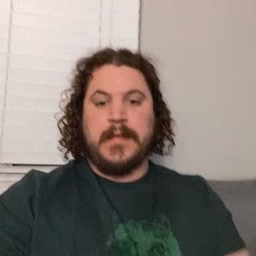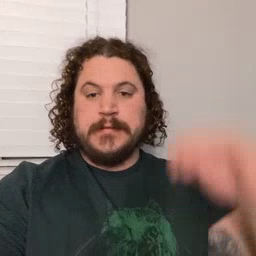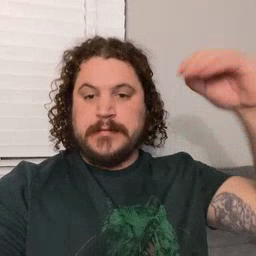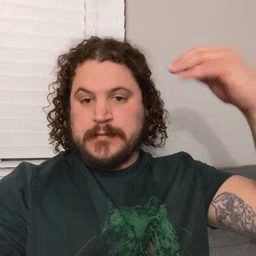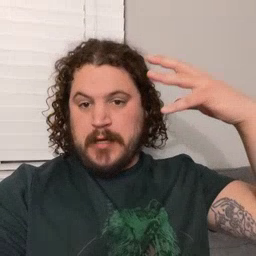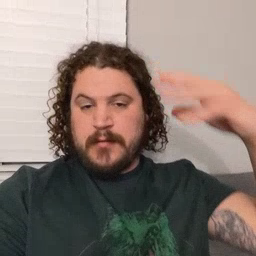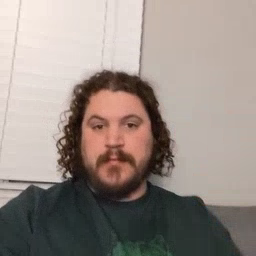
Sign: sun